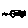
Label: car